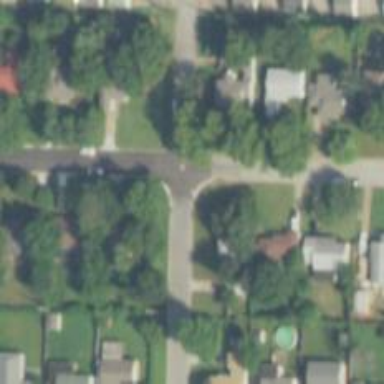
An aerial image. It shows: Stop road.